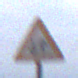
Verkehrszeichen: Gegenverkehr
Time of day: MorningAfternoon
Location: Outdoor (Nature)
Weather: Overcast
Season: NotSpecified
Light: Natural